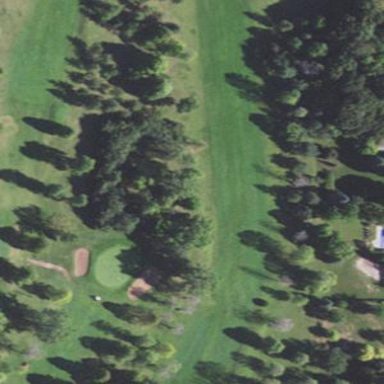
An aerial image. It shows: Golf fairway in the image.